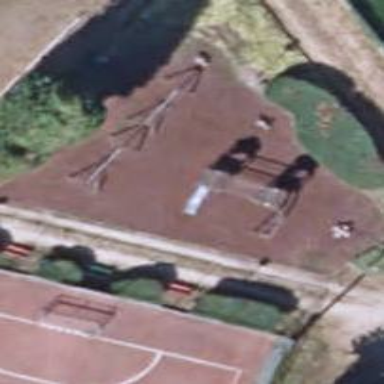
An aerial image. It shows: Playground with slide.